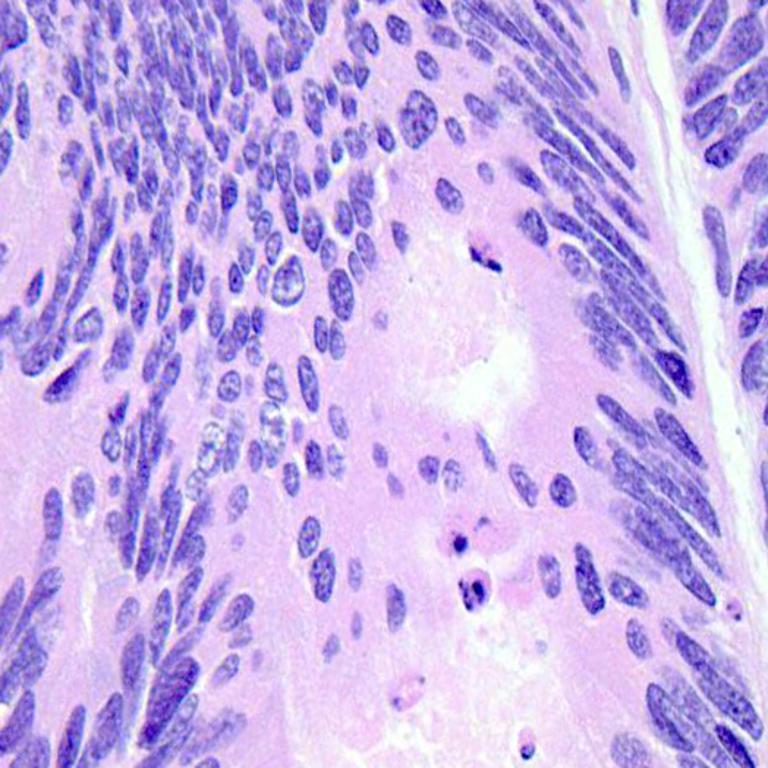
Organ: colon
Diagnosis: adenocarcinomas